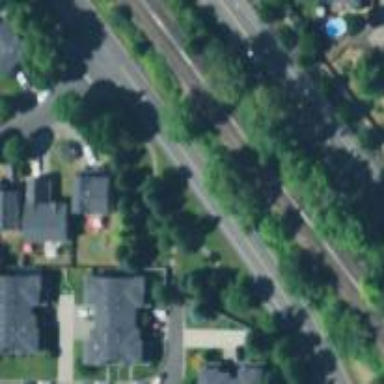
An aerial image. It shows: Tertiary road with asphalt surface and sidewalk on the left.